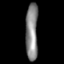
Tissue: prostate
Cell type: Endothelial cells
Senescence score: 0.7026
Nuclear area (px): 700
Mean DAPI intensity: 132.52